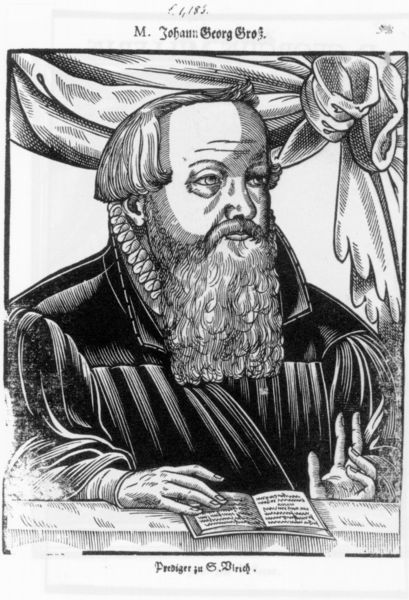
Titel: Bildnis des Johann Georg Gross
Künstler: Hans d.Ä. Schultes
Institution: (Seriendruck)
Schlagwörter: blätter, dunkel, hand, mann, schatten, weiß, finger, frisur, geste, grau, hell, licht, mund, nase, profil, schwarz, stirn, zeichnung, blick, bart, augen, falten, gesicht, johannes, knoten, kragen, rahmen, vollbart, ärmel, bildnis, halskrause, hände, porträt, vorhang, ferne, figur, haare, mantel, blatt, person, locken, holzschnitt, schrift, grafik, graphik, abgewandt, buch, groß, druck, stich, text, überschrift, krause, talar, prediger, fingernägel, gelehrter, kröse, kupferstich, schaube, gelockt, finder, wvorhang